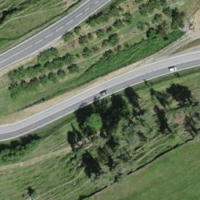
EUNIS habitat code: 40
Species observed at this site:
Autographa gamma
Hemaris fuciformis
Cupido minimus
Heliothis peltigera